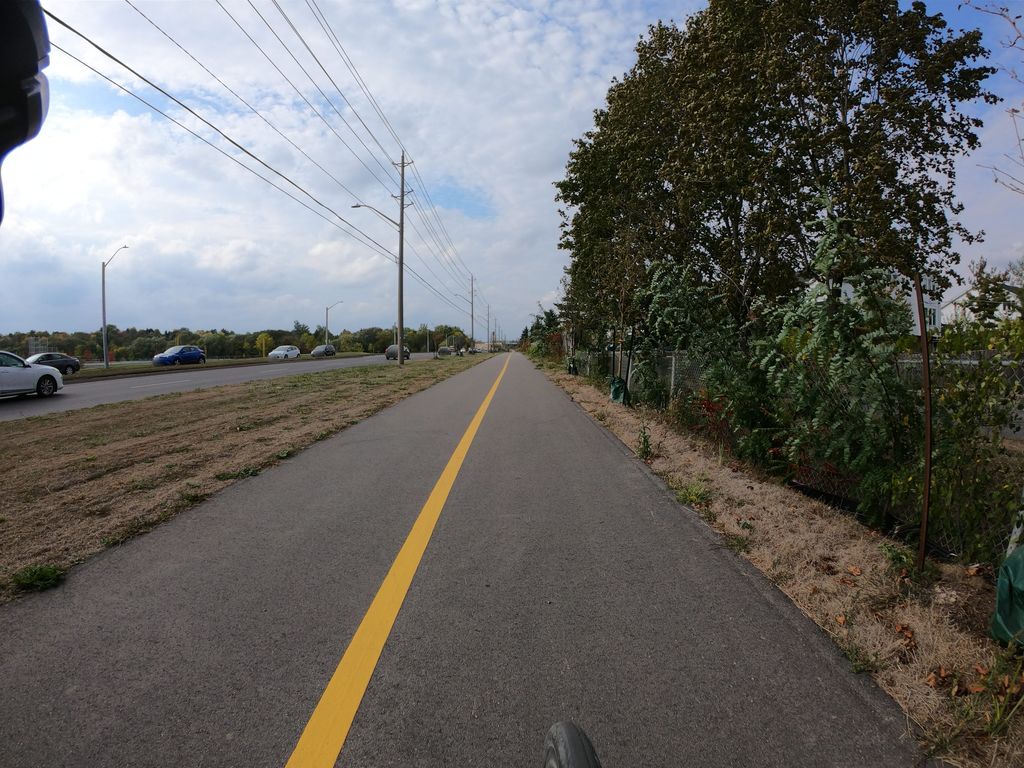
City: kitchener-waterloo